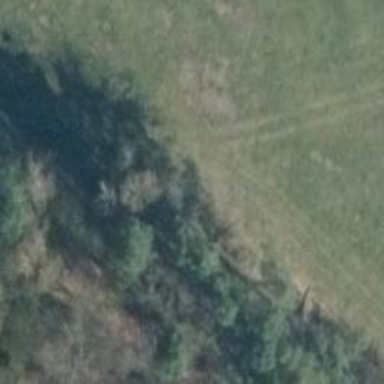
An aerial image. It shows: Hunting stand.